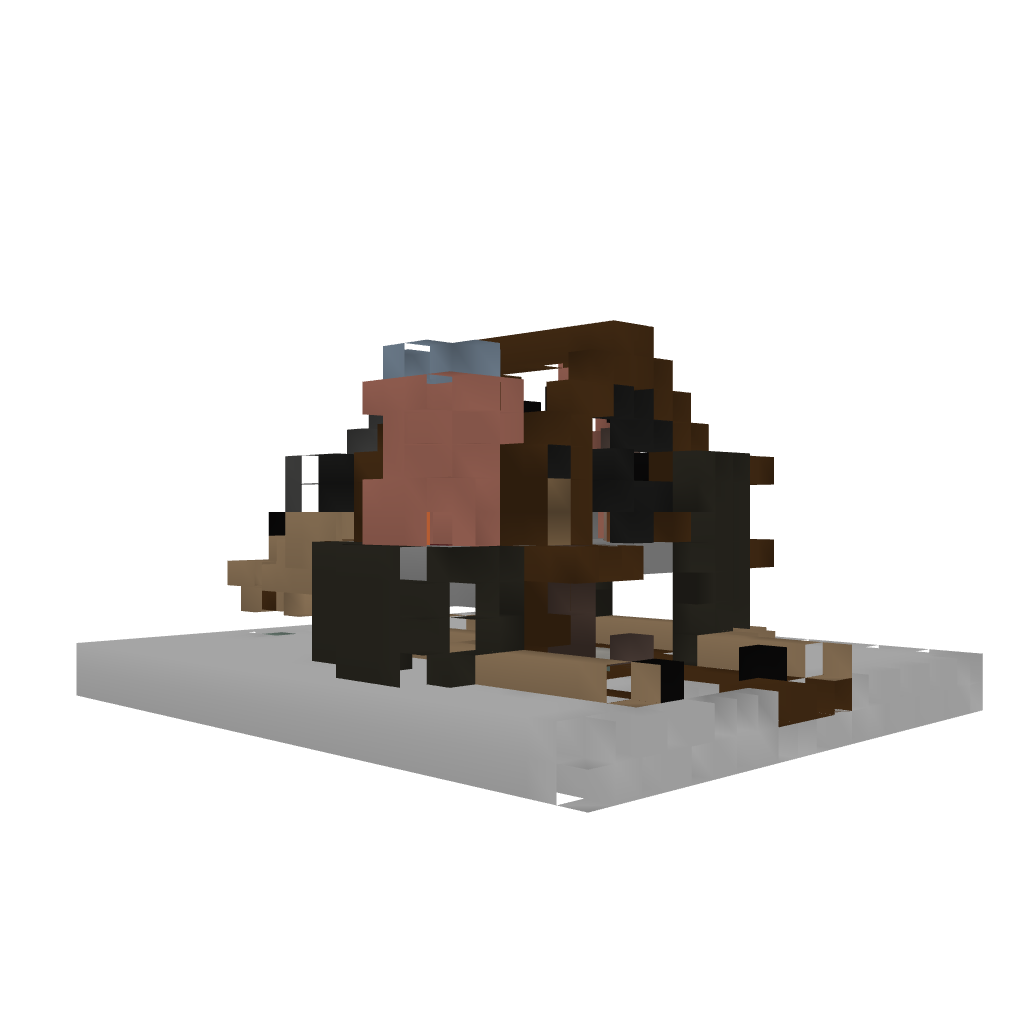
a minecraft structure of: Fish Shack